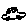
Label: car